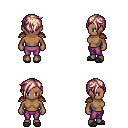
a pixel art fantasy rpg character, female body template, human, dark skin, leather shoulder armor, magenta pants, white blonde pixie cut hairstyle, gray slippers, four views (front, back, left, right), 2x2 character sprite sheet, small pixel art, hard edges, no anti-aliasing